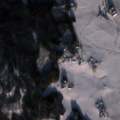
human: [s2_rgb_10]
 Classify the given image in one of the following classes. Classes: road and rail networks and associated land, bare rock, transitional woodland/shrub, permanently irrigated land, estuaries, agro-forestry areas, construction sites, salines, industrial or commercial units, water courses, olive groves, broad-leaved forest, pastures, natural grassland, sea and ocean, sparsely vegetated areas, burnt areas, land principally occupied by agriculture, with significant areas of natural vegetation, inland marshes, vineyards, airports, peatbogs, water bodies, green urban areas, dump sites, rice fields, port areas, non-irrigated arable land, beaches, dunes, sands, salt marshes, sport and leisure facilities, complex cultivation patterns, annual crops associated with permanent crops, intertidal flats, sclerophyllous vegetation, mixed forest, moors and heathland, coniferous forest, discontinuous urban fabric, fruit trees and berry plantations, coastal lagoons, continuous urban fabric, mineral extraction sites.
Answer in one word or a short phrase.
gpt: non-irrigated arable land, coniferous forest